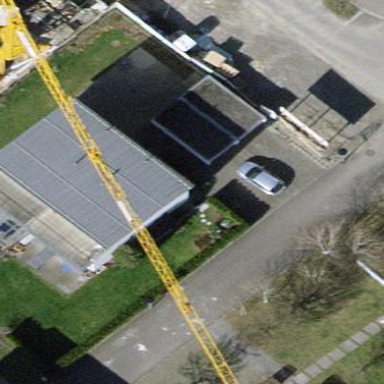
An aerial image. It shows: Terrace building.